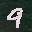
Label: 9